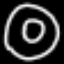
Label: donut